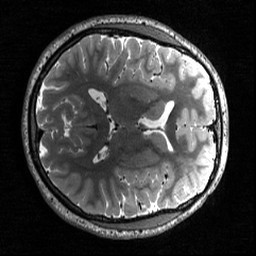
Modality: T2w
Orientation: axial
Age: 21
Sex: female
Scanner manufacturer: siemens
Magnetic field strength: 3 T
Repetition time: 3.2 s
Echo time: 0.566 s